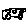
Label: car